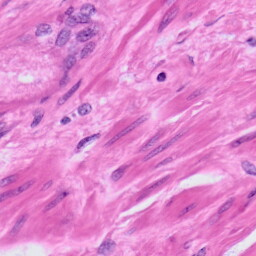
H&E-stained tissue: Prostate